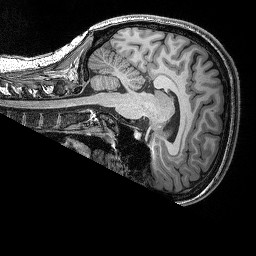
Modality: T1w
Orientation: sagittal
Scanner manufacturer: siemens
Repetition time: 2.25 s
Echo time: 0.00418 s